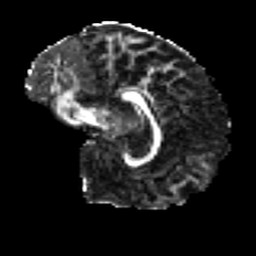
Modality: FA
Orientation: sagittal
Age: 24
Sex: female
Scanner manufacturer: ge
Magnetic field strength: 3 T
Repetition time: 7.8 s
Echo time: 0.0606 s